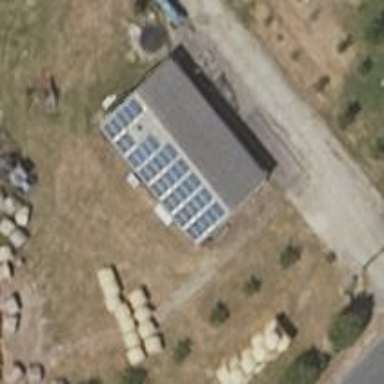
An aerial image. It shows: Solar photovoltaic panel generator producing electricity in small installation.